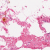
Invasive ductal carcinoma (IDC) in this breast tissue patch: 0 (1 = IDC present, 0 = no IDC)